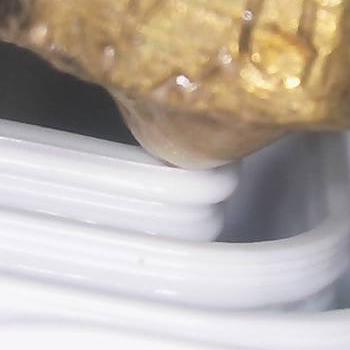
Flow rate: 300%